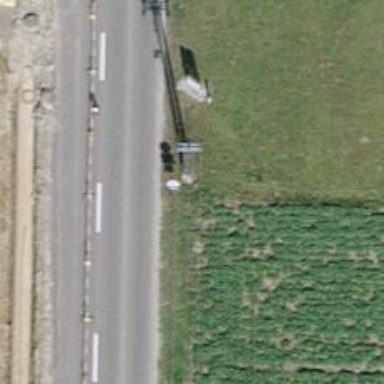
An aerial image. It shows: Power pole.